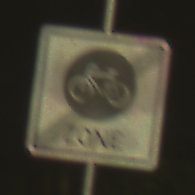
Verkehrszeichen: EndeFahrradzone
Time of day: SunriseSunset
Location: Outdoor (Nature)
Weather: PartlyCloudy
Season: NotSpecified
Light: Natural